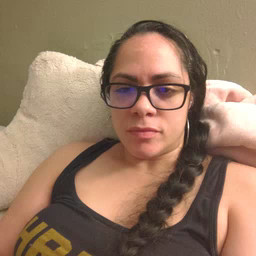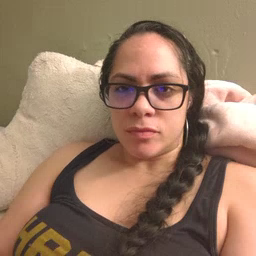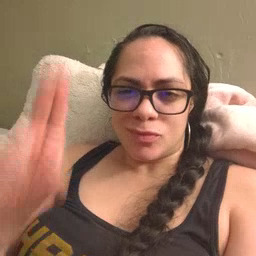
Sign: uncle